Question: Does anyone know how do get the "show me" value using Google .NET API? I know how to get mosts of the EventEntry details I just cant get this one out.
it is the one highlighted on the image below

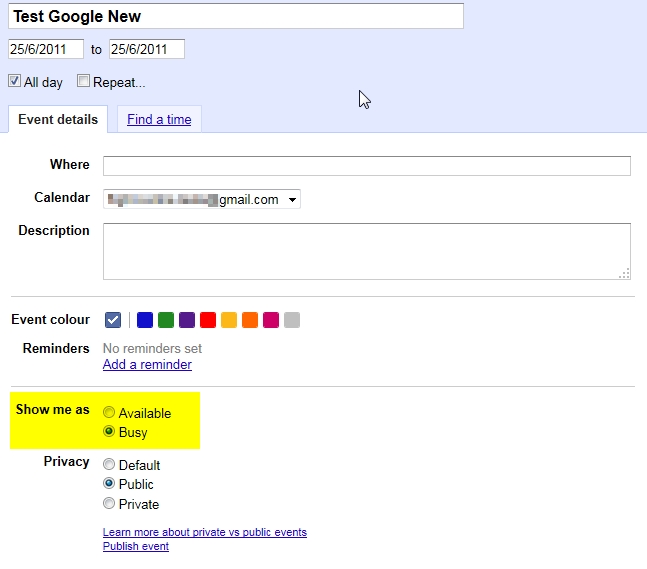
Answer: I did a direct request to the calendar atom feed after changing that value for an event to see what element changed in the event xml and it looks like it is the Transparency element. Looking at the source for the .net google data api client library shows that it is accessible through the EventEntry.EventTransparency property.